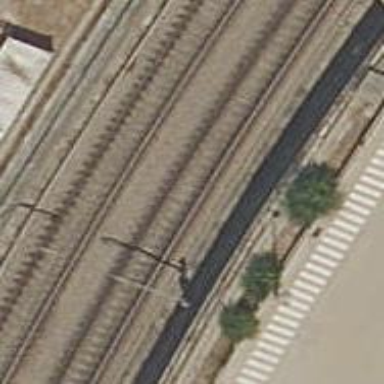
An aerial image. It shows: Railway track with contact lines for electrification.